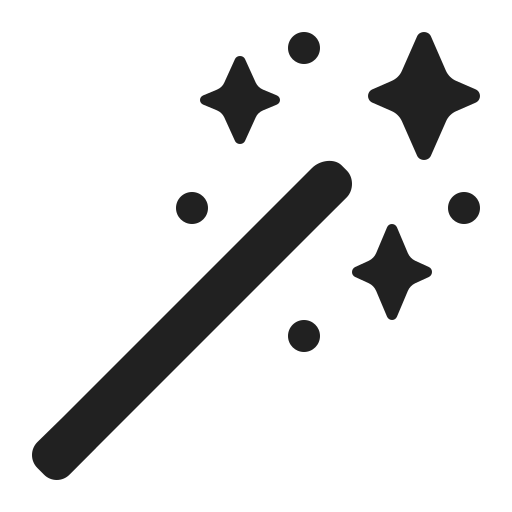
magic wand high contrast